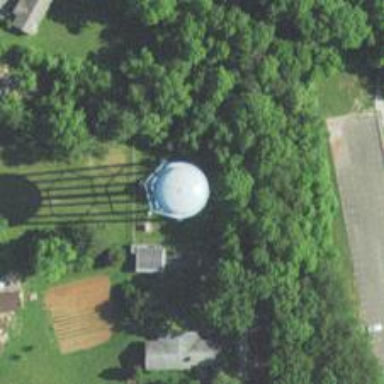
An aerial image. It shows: Water tower that is man-made.